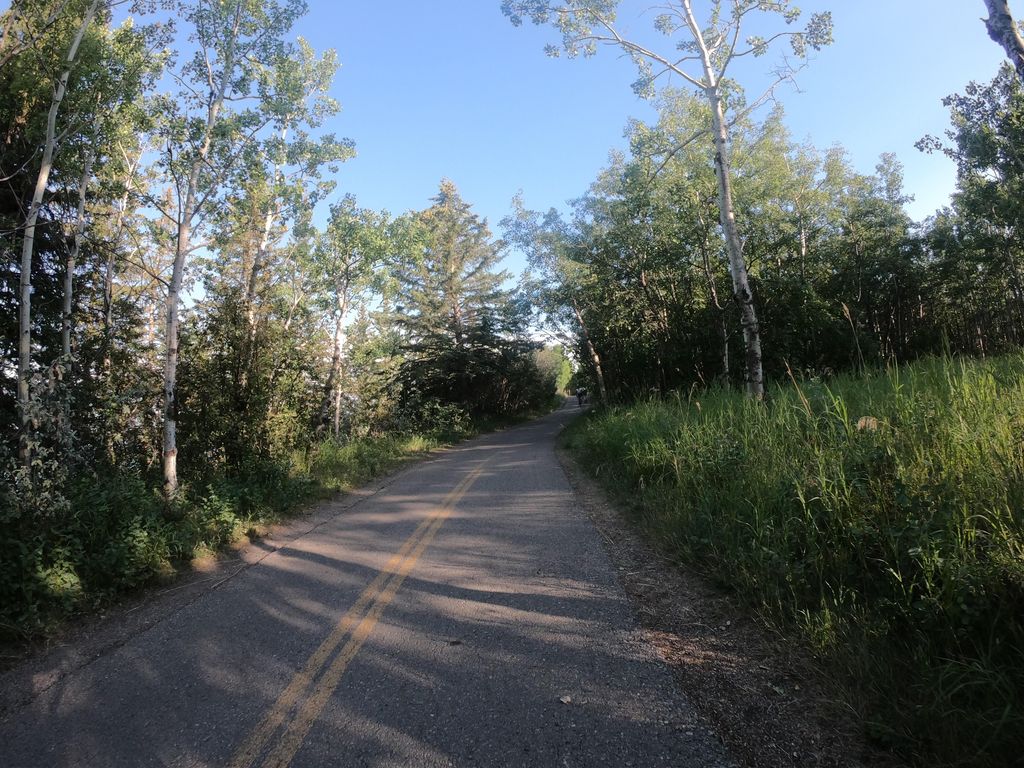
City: calgary